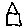
Label: house